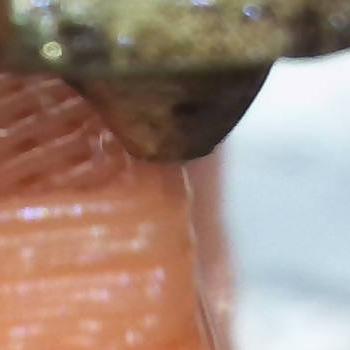
Flow rate: 112%